Question: I have a 'google-map' with customized markers. Those markers are logos of companies. After inquiring the APIs I am able to obtain a 'json' file with the vessels I am interested in.
I have is that I have been trying to inject these vessels into a table on the user interface, without success unfortunately. How to do that?

Below the typical response from the <URL>
'''
[
{
"AIS":{
"MMSI":227441980,
"TIMESTAMP":"2017-08-11 11:17:37 UTC",
"LATITUDE":46.1459,
"LONGITUDE":-1.16631,
"COURSE":360.0,
"SPEED":0.0,
"HEADING":511,
"NAVSTAT":1,
"IMO":0,
"NAME":"CLEMENTINE",
"CALLSIGN":"FJVK",
"TYPE":60,
"A":0,
"B":0,
"C":0,
"D":0,
"DRAUGHT":0.0,
"DESTINATION":"",
"ETA_AIS":"00-00 00:00",
"ETA":"",
"SRC":"TER",
"ZONE": "North Sea",
"ECA": true
}
}
]
'''
Below the code I am using to inject the value from the API fetch into the Table:
'''
import React from 'react';
import { Table } from 'reactstrap';
const shipCompanyMap = {
MICHIGAN: 'DONJON',
ATLANTIC SALVOR': 'DONJON',
STUYVESANT: 'DUTRA'
};
const Ship = ({ ship, logoMap, logoClick }) => {
const shipName = ship.AIS.NAME;
const company = shipCompanyMap[shipName];
const img = logoMap[company && company.split(' ').join('').toUpperCase()];
return (
<div onClick={(event) => logoClick(event, ship)}>
{/* Render shipImage image */}
<img src={img} alt="Logo" />
</div>
);
};
export { Ship };
const ShipTracker = ({ ships, setActiveShip }) => {
console.log('These are the ships: ', { ships });
return (
<div className="ship-tracker">
<Table className="flags-table" responsive hover>
<thead>
<tr>
<th>#</th>
<th>MMSI</th>
<th>TIMESTAMP</th>
<th>LATITUDE</th>
<th>LONGITUDE</th>
<th>COURSE</th>
<th>SPEED</th>
<th>HEADING</th>
<th>NAVSTAT</th>
<th>IMO</th>
<th>NAME</th>
<th>CALLSIGN</th>
</tr>
</thead>
<tbody>
{ships.map((ship, index) => {
// const { IMO, NAME, CALLSIGN, HEADING, SOG, MMSI, LONGITUDE, LATITUDE } = ship;
// const cells = [ NAME, CALLSIGN, HEADING, SOG, IMO, MMSI, LONGITUDE, LATITUDE ];
const {
MMSI,
TIMESTAMP,
LATITUDE,
LONGITUDE,
COURSE,
SPEED,
HEADING,
NAVSTAT,
IMO,
NAME,
CALLSIGN
} = ship;
const cells = [
MMSI,
TIMESTAMP,
LATITUDE,
LONGITUDE,
COURSE,
SPEED,
HEADING,
NAVSTAT,
IMO,
NAME,
CALLSIGN
];
return (
<tr
onClick={() => setActiveShip(ship.AIS.NAME, ship.AIS.LATITUDE, ship.AIS.LONGITUDE)}
key={index}
>
<th scope="row">{index}</th>
{cells.map((cell) => <td key={ship.AIS.MMSI}>{cell}</td>)}
</tr>
);
})}
</tbody>
</Table>
</div>
);
};
export default ShipTracker;
'''
The file below is carrying '<ShipTracker />' information:
'''
class BoatMap extends Component {
constructor(props) {
super(props);
this.state = {
buttonEnabled: false,
buttonClickedAt: new Date(),
progress: 0,
ships: [],
type: 'All',
shipTypes: [],
activeShipTypes: [],
logoMap: {}
};
this.updateRequest = this.updateRequest.bind(this);
this.countDownInterval = null;
}
async componentDidMount() {
this.countDownInterval = setInterval(() => {
}, 500);
await this.updateRequest();
const shipTypeResults = await Client.getEntries({
content_type: 'comp'
});
const shipTypes = shipTypeResults.items.map((data) => data.fields);
const logoMap = shipTypes.reduce((acc, type) => {
return {
...acc,
[type.name]: type.images.fields.file.url
};
}, {});
this.setState({
logoMap
});
}
componentDidUpdate(prevProps, prevState) {
if (this.state.type !== prevState.type) {
console.log('dropdown value changed for ' + this.state.type);
}
}
async updateRequest() {
const url = 'http://localhost:3001/hello';
const fetchingData = await fetch(url);
const ships = await fetchingData.json();
this.setState({
ships
});
}
handleMarkerClick = (event, data) => {
this.props.setActiveShip(data.AIS.NAME, data.AIS.LATITUDE, data.AIS.LONGITUDE);
};
render() {
console.log('ships ', this.state.ships);
return (
<div className="google-map">
<GoogleMapReact
bootstrapURLKeys={{ key: 'KEY' }}
center={{
lat: this.props.activeShip ? this.props.activeShip.latitude : 37.99,
lng: this.props.activeShip ? this.props.activeShip.longitude : -97.31
}}
zoom={5.5}
>
{/* Rendering all the markers here */}
{this.state.ships.map((ship) => (
<Ship
ship={ship}
key={ship.AIS.MMSI}
lat={ship.AIS.LATITUDE}
lng={ship.AIS.LONGITUDE}
logoMap={this.state.logoMap}
logoClick={this.handleMarkerClick}
/>
))}
</GoogleMapReact>
</div>
);
}
}
export default class GoogleMap extends React.Component {
state = {
ships: [],
activeShipTypes: [],
activeCompanies: [],
activeShip: null
};
setActiveShip = (name, latitude, longitude) => {
this.setState({
activeShip: {
name,
latitude,
longitude
}
});
};
render() {
return (
<MapContainer>
<BoatMap
setActiveShip={this.setActiveShip}
activeShip={this.state.activeShip}
handleDropdownChange={this.handleDropdownChange}
/>
<ShipTracker
ships={this.state.ships}
setActiveShip={this.setActiveShip}
onMarkerClick={this.handleMarkerClick}
/>
</MapContainer>
);
}
}
'''
I have been researching a lot and came across <URL> which were useful but didn't solve the problem.
Am I maybe misunderstanding the response of the API and how to inject the data?
Thanks for pointing in the right direction for solving this issue.
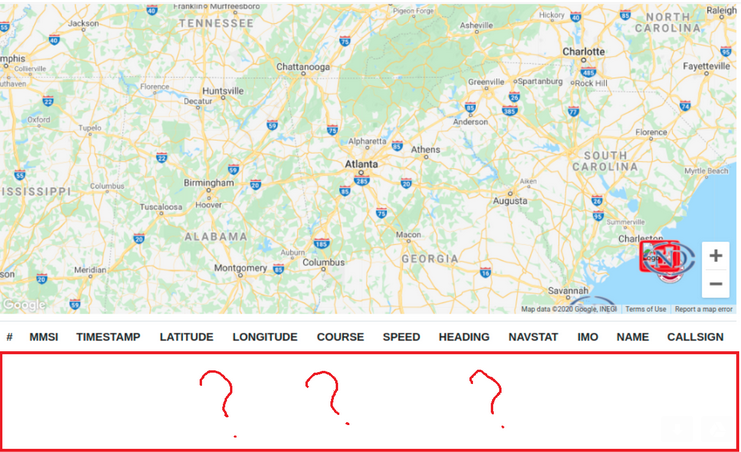
Answer: You just need to go one level deeper on your destructuring:
If you log 'ship', it will be an object looking like this '{AIS: {...}}'.
So, change this: 'const {MMSI, ... } = ship' to 'const {MMSI, ... } = ship.AIS'.